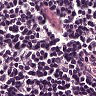
Metastatic tissue present: no